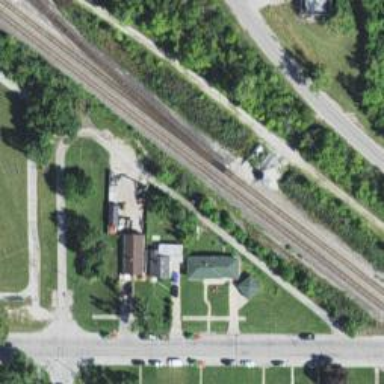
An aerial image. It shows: Junction on the railway.